九年级 · 组合几何学
(本小题8.0分)

如图, $A B$ 是 $\odot O$ 的直径, $C$ 是 $\overparen{B D}$ 的中点, $C E \perp A B$ 于点 $E, B D$ 交 $C E$ 于点 $F$.

(1)求证: $C F=B F$;

(2)若 $C D=6, A C=8$, 求 $\odot O$ 的半径及 $C E$ 的长.


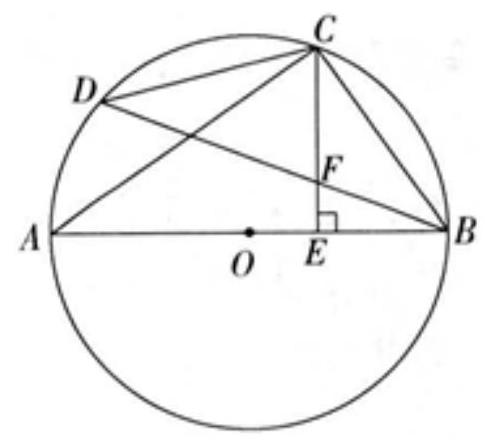
答案: 解：(1)证明： $\because A B$ 为 $\odot O$ 的直径,

$\therefore \angle A C B=90^{\circ}$,

$\therefore \angle A=90^{\circ}-\angle A B C$.

$\because C E \perp A B$,

$\therefore \angle C E B=90^{\circ}$,
$\therefore \angle E C B=90^{\circ}-\angle A B C$,

$\therefore \angle E C B=\angle A$.

$\because C$ 是弧 $B D$ 的中点,

$\therefore \overparen{C D}=\overparen{C B}$

$\therefore \angle D B C=\angle A$,

$\therefore \angle E C B=\angle D B C$,

$\therefore C F=B F$.

(2) $\because \overparen{C D}=\overparen{C B}$,

$\therefore B C=C D=6$.

$\because \angle A C B=90^{\circ}$,

$\therefore A B=\sqrt{B C^{2}+A C^{2}}=\sqrt{6^{2}+8^{2}}=10$,

$\therefore \odot O$ 的半径为 5 ,

$\because S_{\triangle A B C}=\frac{1}{2} A B \cdot C E=\frac{1}{2} B C \cdot A C$,

$\therefore C E=\frac{B C \cdot A C}{A B}=4.8$.

解析: 见答案.